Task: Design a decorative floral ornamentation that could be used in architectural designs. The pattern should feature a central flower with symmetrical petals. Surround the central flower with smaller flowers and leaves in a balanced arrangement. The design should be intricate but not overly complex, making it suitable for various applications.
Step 1437:
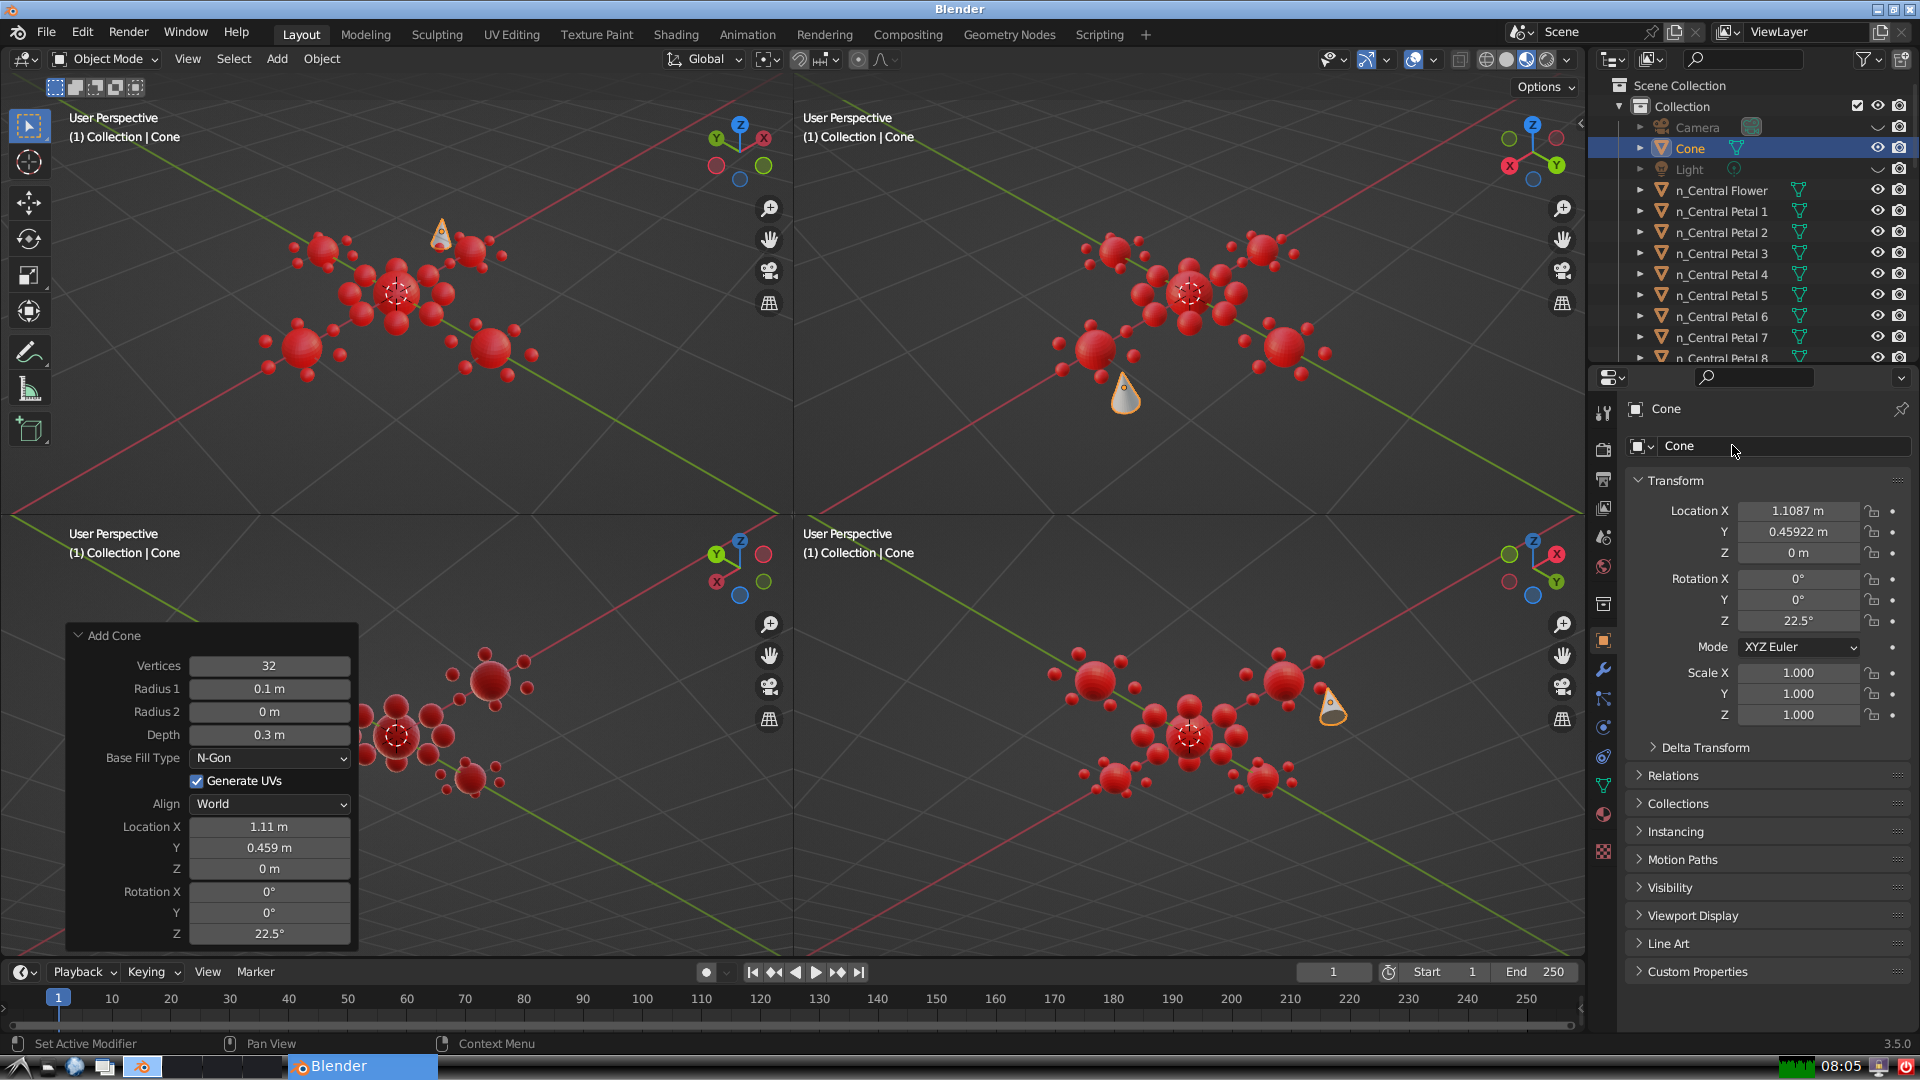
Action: click: no